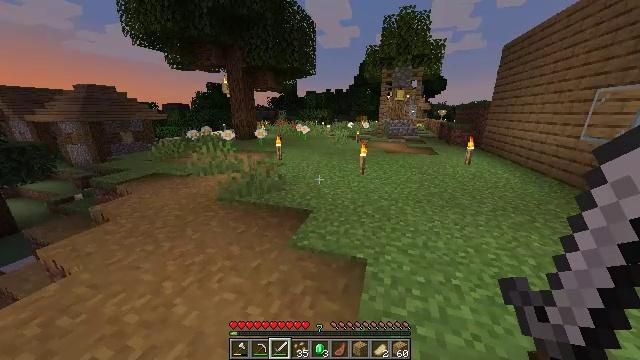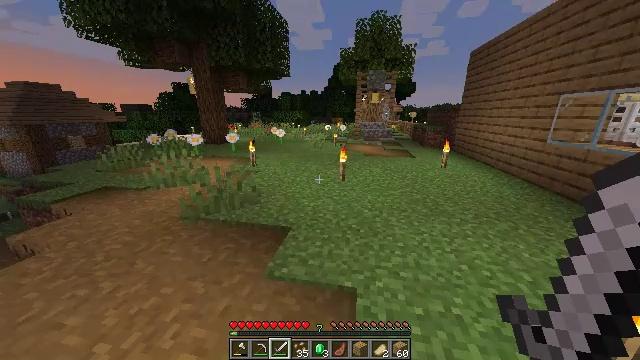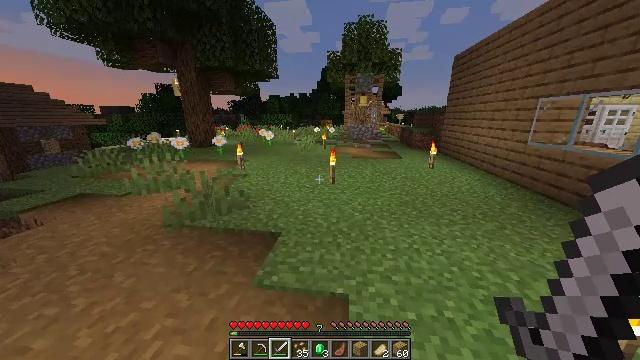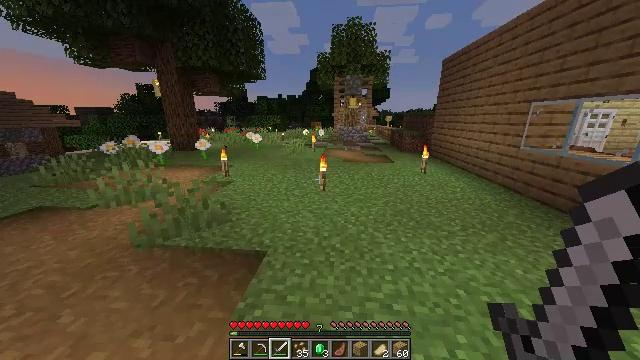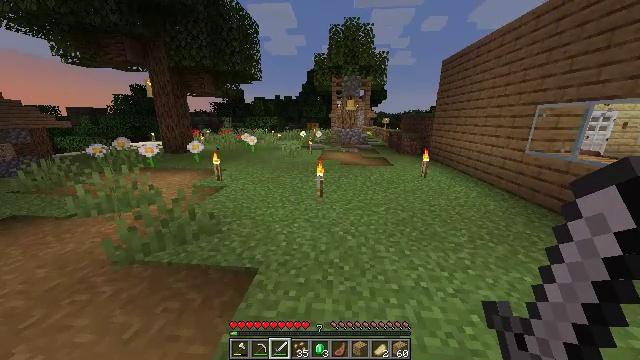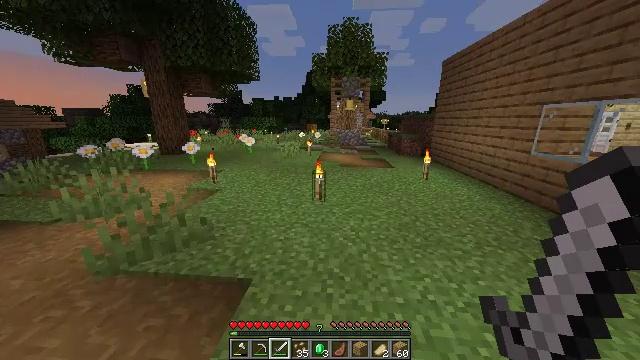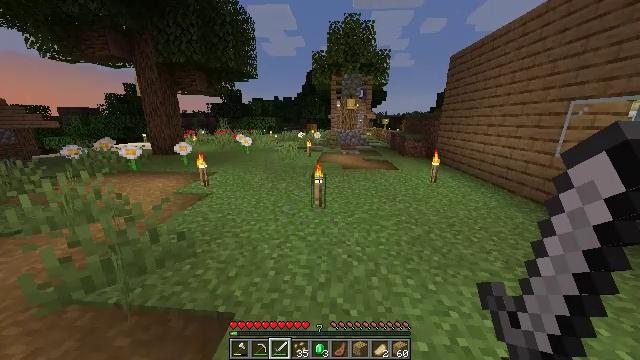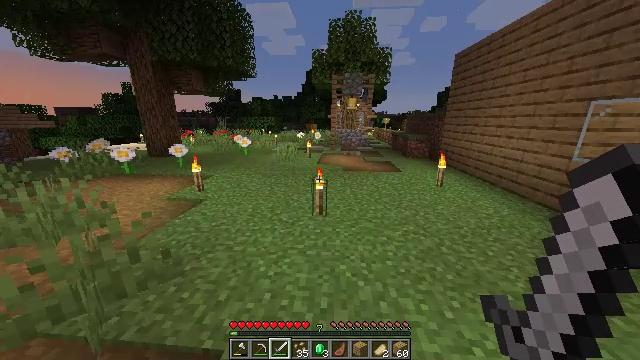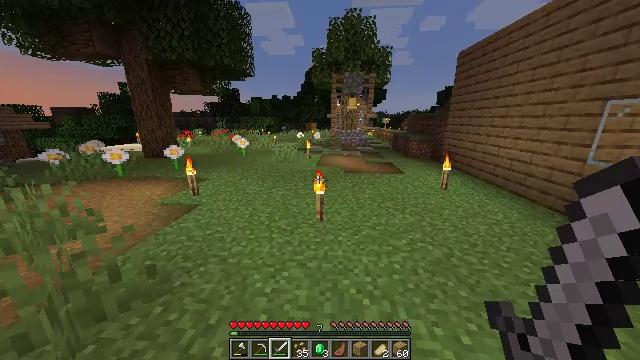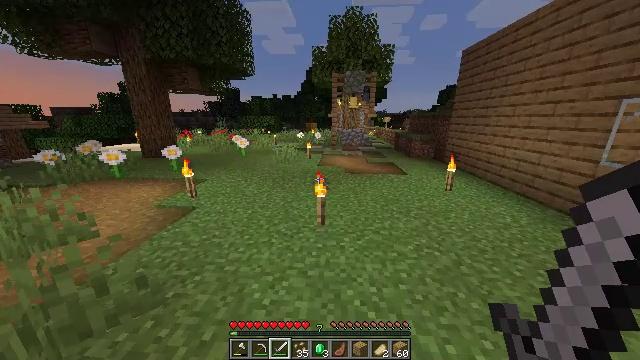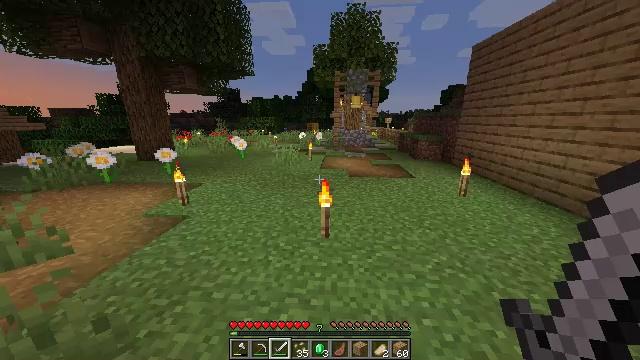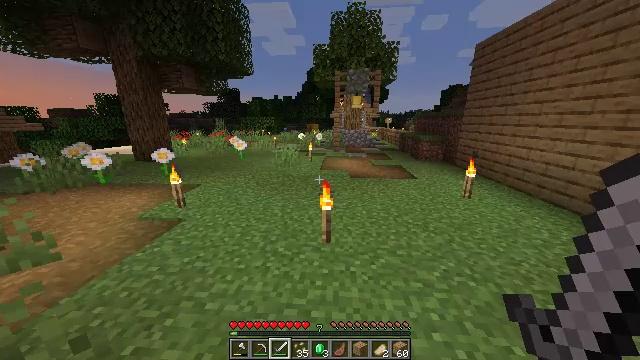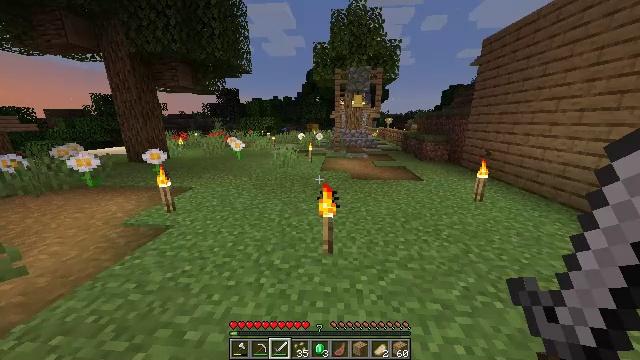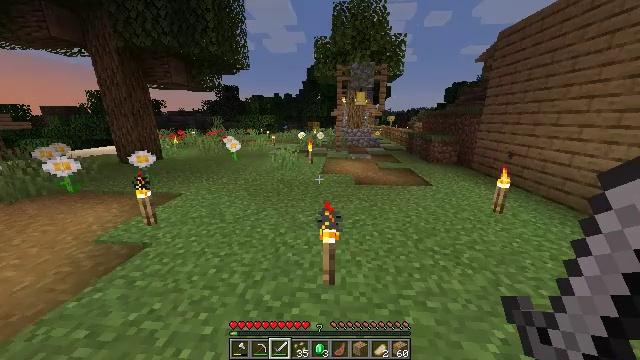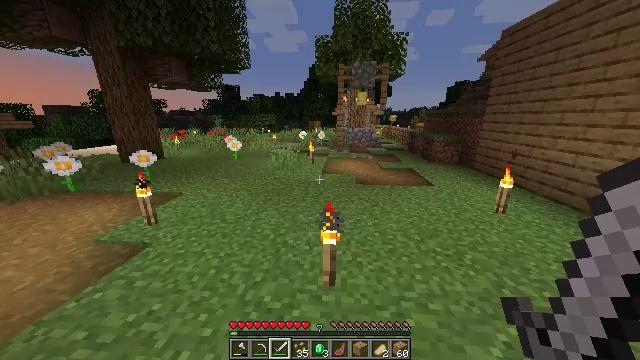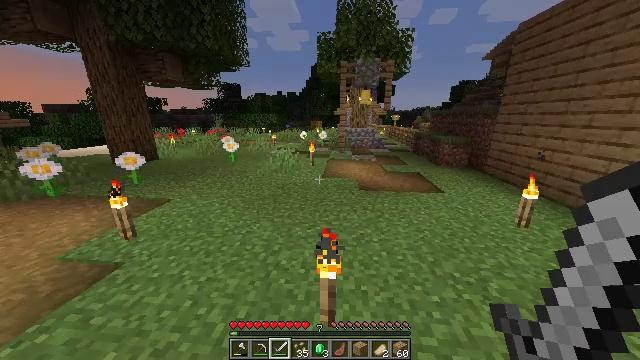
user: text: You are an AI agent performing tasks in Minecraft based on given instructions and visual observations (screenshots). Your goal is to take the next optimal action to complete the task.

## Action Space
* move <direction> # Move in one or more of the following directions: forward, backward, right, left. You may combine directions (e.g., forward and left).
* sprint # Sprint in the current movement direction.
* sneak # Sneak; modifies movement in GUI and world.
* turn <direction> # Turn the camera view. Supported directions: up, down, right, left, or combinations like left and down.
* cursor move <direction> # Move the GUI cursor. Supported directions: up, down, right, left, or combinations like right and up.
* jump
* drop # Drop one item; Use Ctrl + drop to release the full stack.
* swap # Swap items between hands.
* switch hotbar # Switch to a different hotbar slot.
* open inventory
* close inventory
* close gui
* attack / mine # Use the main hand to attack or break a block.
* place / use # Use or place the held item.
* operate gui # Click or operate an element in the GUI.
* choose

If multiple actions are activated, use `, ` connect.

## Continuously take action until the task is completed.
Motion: motion action
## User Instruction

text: Harvest beetroots from the farm.
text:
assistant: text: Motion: move forward, sprint, turn right
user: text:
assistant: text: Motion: move forward, sprint, turn right
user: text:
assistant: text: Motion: move forward, sprint, turn right
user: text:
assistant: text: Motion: move forward, sprint
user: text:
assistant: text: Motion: move forward, sprint
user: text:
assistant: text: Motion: move forward, sprint
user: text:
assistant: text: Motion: move forward, sprint
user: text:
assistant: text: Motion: move forward, sprint
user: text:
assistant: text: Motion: move forward, sprint
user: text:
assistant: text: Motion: move forward, sprint
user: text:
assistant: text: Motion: move forward, sprint
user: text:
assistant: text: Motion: move forward, sprint
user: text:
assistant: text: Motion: move forward, sprint
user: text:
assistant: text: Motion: move forward, sprint
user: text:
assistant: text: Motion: move forward, sprint
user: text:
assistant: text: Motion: move forward, sprint
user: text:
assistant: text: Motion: move forward, sprint
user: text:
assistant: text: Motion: move forward, sprint
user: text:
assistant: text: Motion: move forward, sprint
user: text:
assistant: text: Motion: move forward, sprint
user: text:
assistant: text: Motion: move forward, sprint
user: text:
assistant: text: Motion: move forward, sprint, turn left
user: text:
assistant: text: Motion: move forward, sprint, turn left
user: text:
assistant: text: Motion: move forward, sprint, turn left
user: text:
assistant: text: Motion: move forward, sprint, turn left
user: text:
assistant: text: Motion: move forward, sprint, turn left
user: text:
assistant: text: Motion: move forward, sprint, turn left
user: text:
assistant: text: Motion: move forward, sprint, turn left
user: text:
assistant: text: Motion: move forward, sprint, turn left
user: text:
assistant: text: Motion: move forward, sprint, turn left